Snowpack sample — Buffalo Mountain, Silverthorne, Colorado, USA (2/22/26, 2:02 PM MST)
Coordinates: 39.622, -106.113
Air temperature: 33 °F
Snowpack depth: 63 cm
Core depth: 50 cm
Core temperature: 26.6 °F
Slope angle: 11°, slope face: 116°
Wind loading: low
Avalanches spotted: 0
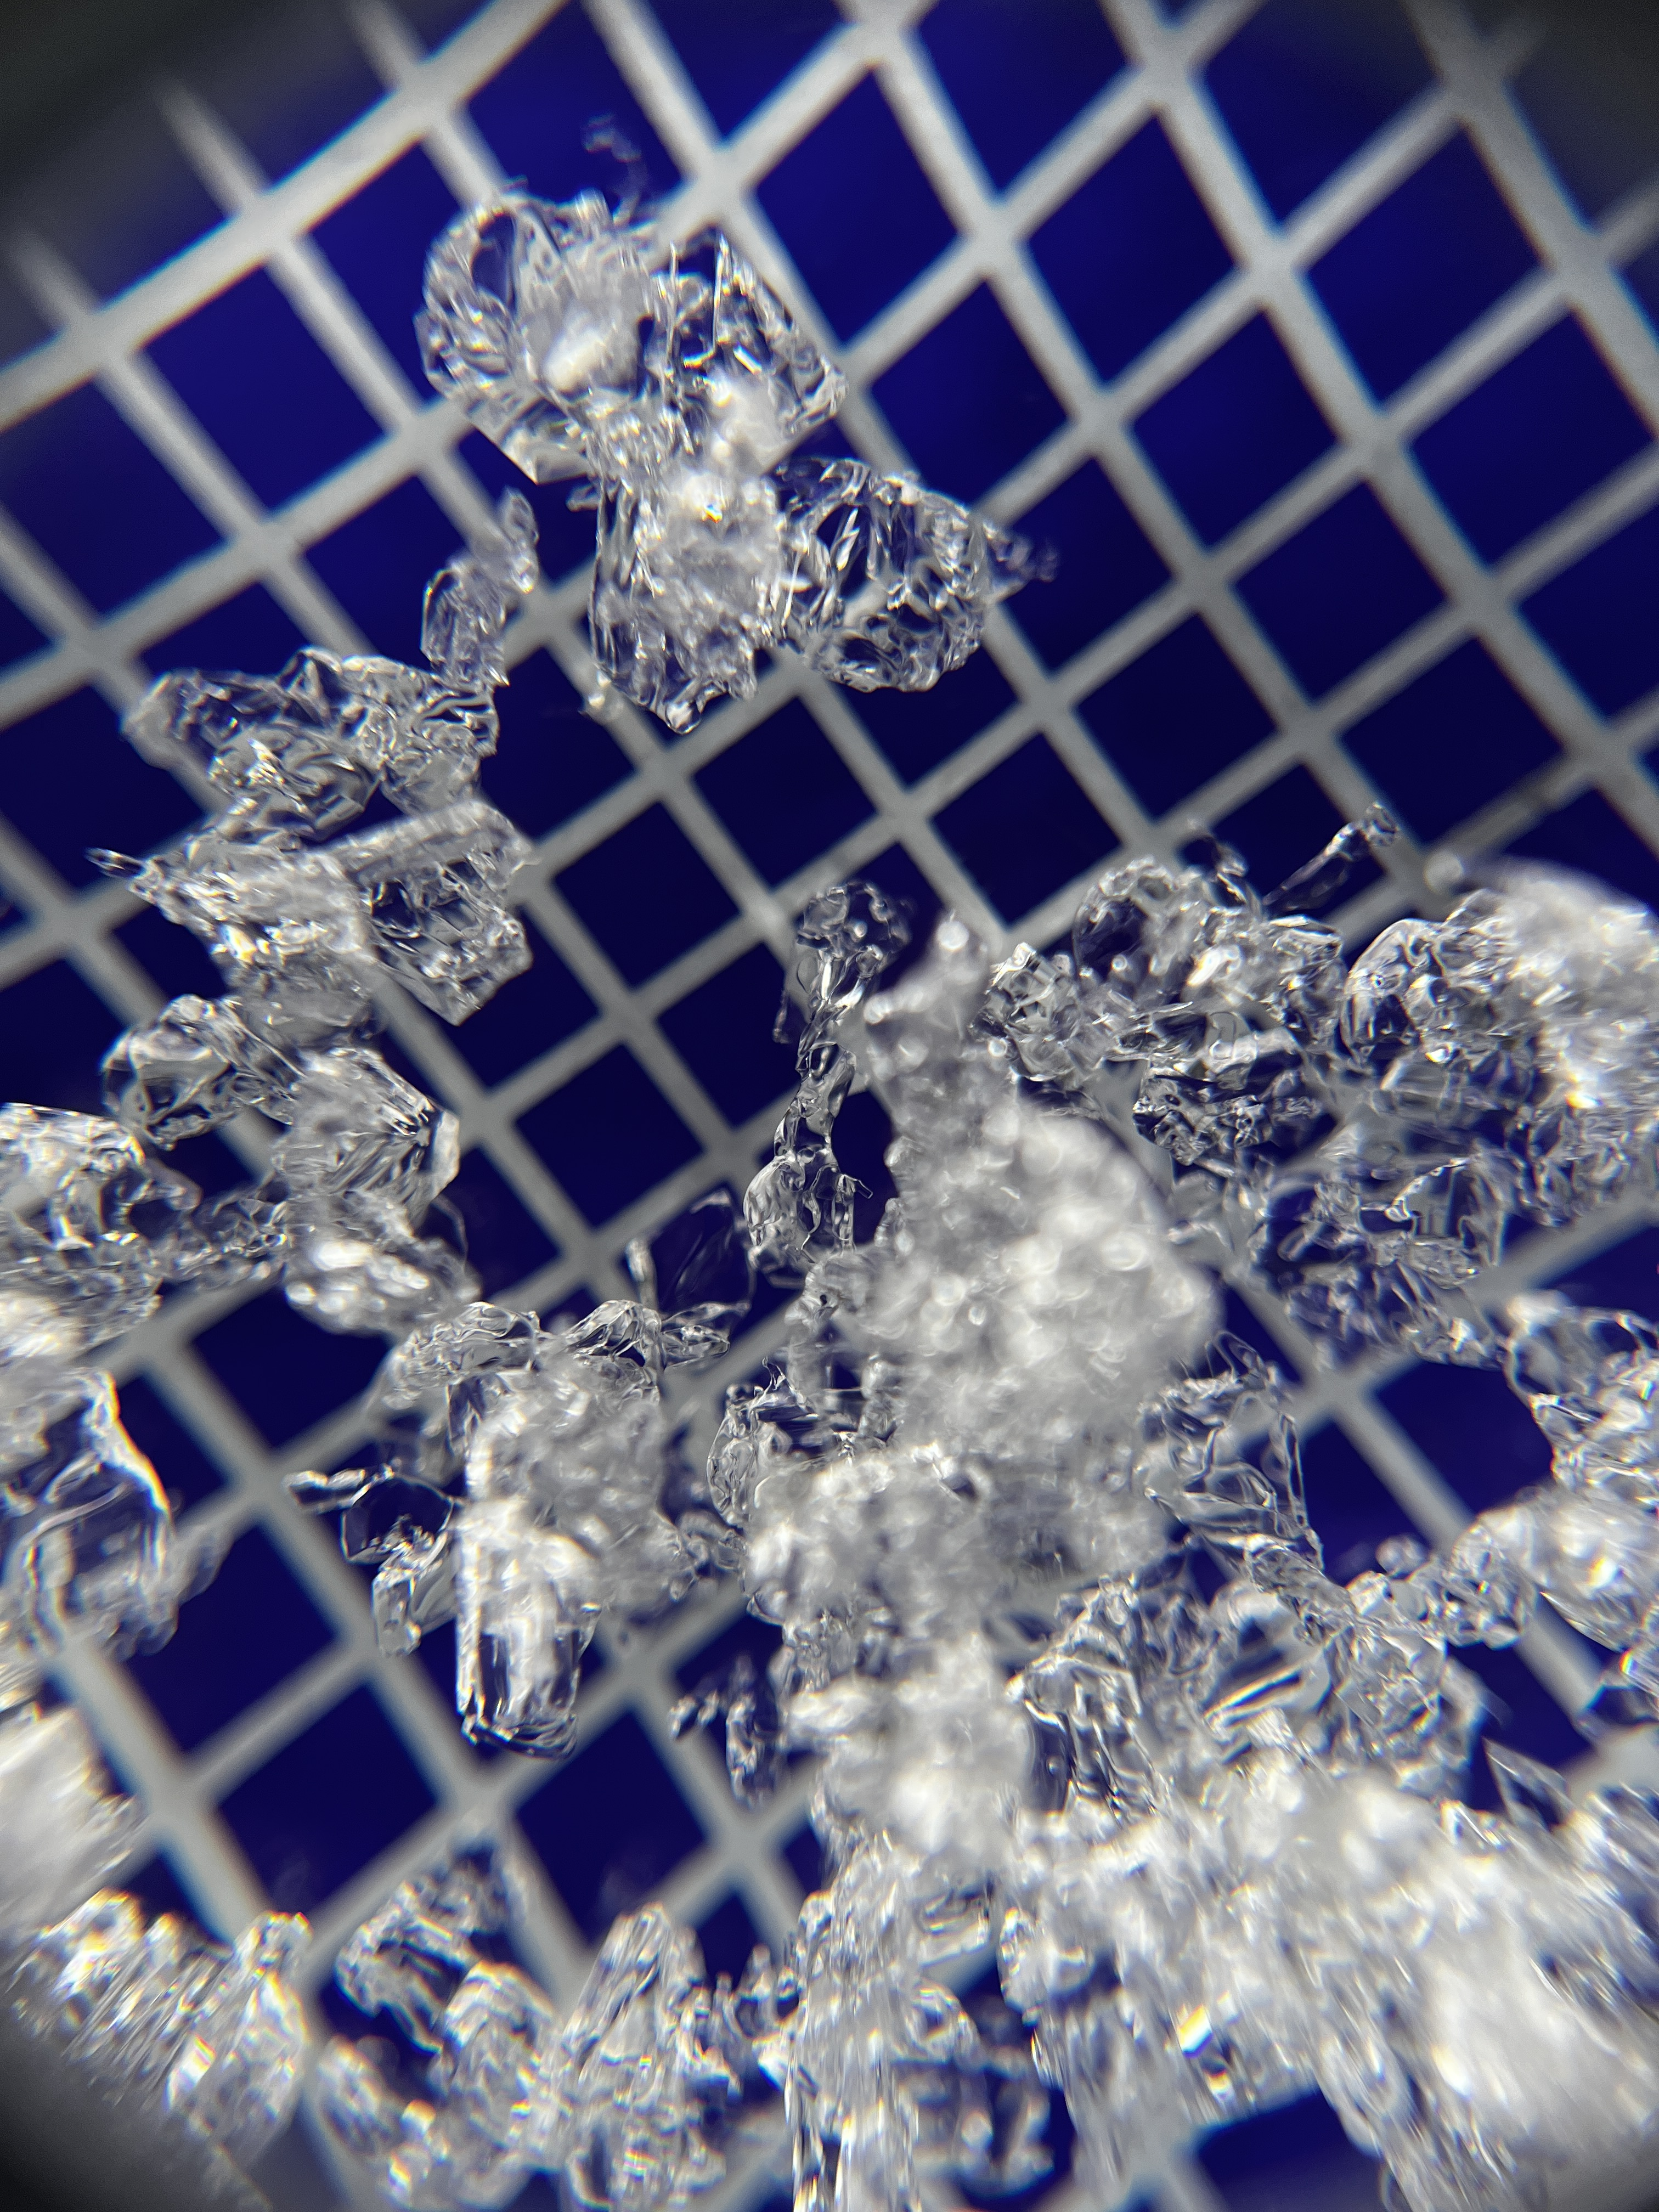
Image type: magnified_profile
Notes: In a firebreak similar to site 1, minimal wind loading with no spotted avalanches (not many faces in view though)